A spectrogram of one vibration snapshot from a rotating bearing is shown (time on one axis, frequency on the other). What is the most likely bearing condition (normal, inner_race, outer_race, ball)?
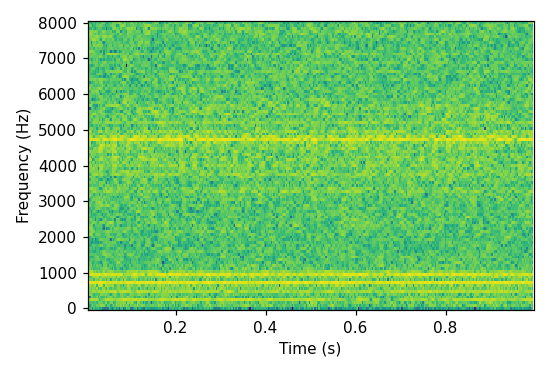
Answer: outer_race